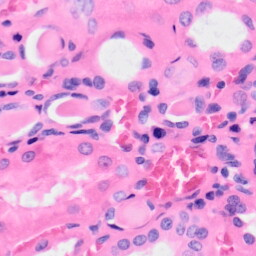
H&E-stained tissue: Kidney